Question: I want the structure of my project to look like this (It is a maven project) in Eclipse:

I don't want to put the image of how it looks like, because it contains package names that can give away things internal to the company. At any rate, I have those four folders, but instead of folders they are packages.
So, to eclipse my project contains a src folder (that has the same icon as the icon of the four folders of the picture above), and that folder contains four packages:
- - - -
How can I fix this?
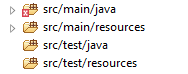
Answer: In the drop-down arrow menu in the Package Explorer View, try changing Package Presentation from Flat to Hierarchical.
I find this setting to be more helpful than the default. I am not sure whether that addresses your concern... it's not clear to me from the question what you are expecting your package layout to look like.